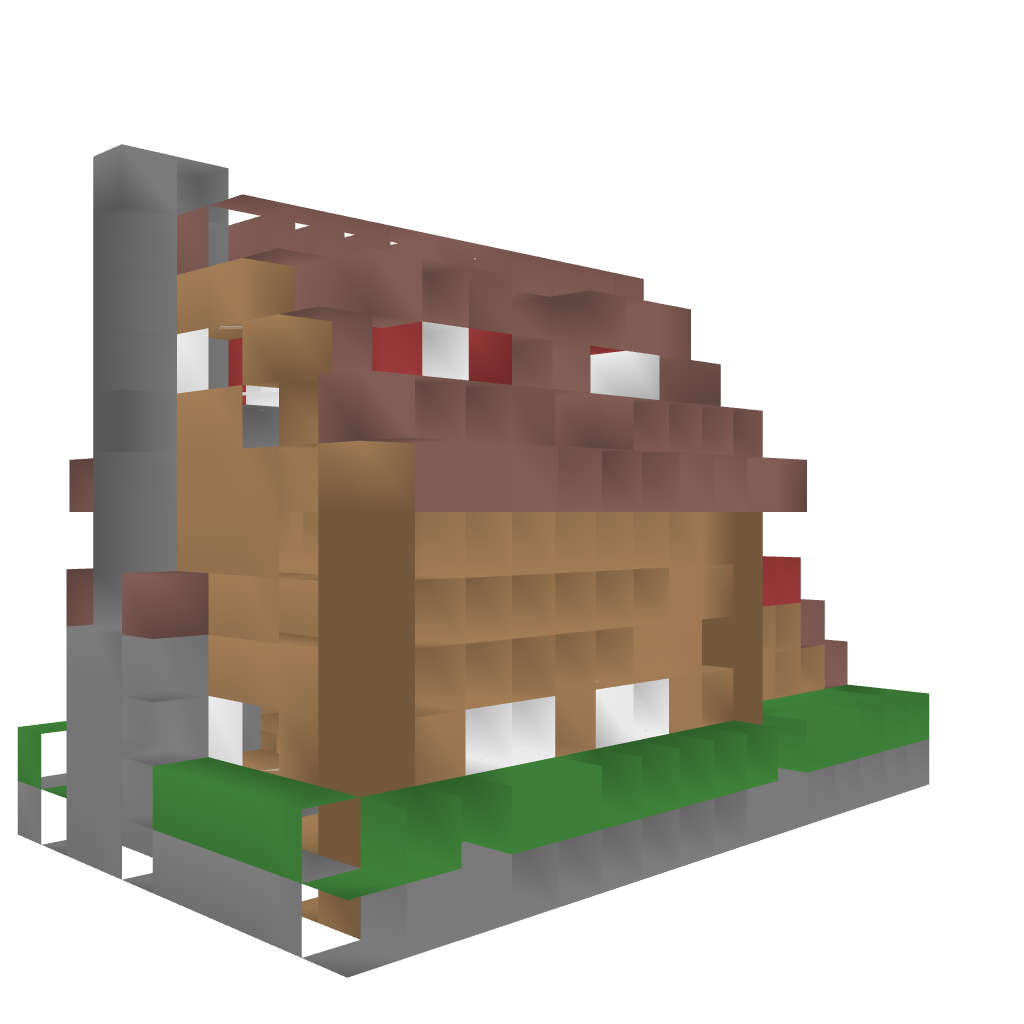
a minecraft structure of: Two Story House with Shed bad low quality